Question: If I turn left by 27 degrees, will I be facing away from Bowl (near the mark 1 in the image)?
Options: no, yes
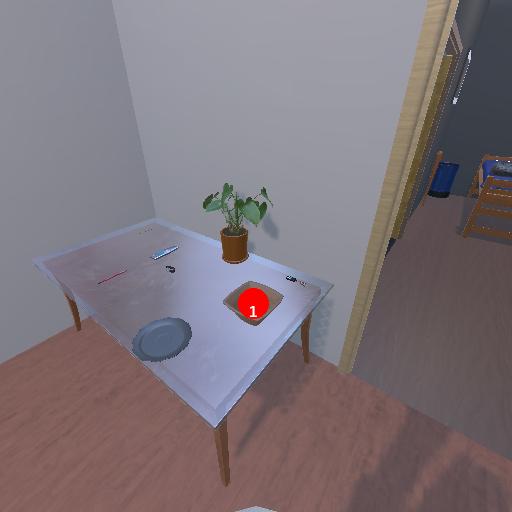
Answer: no